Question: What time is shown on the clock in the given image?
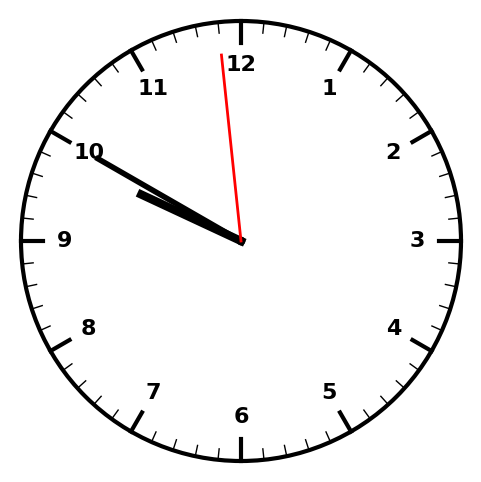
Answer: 09:49:59